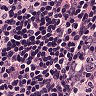
Metastatic tissue present: no